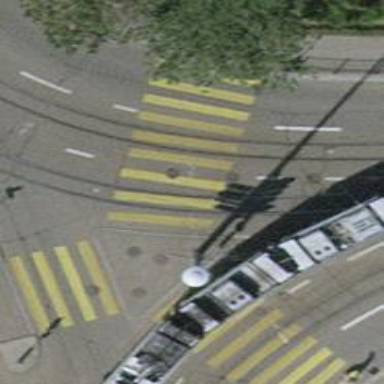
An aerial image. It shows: Uncontrolled zebra crossing with marked island on the road.